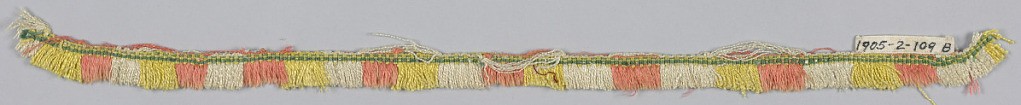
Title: Fringe
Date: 17th century
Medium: silk Technique: woven
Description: Fringe with a green striped woven heading. Pink, white, yellow and green skirt threads are arranged to form colored stripes.